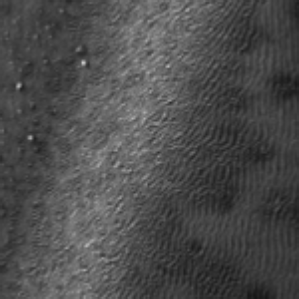
Label: frost